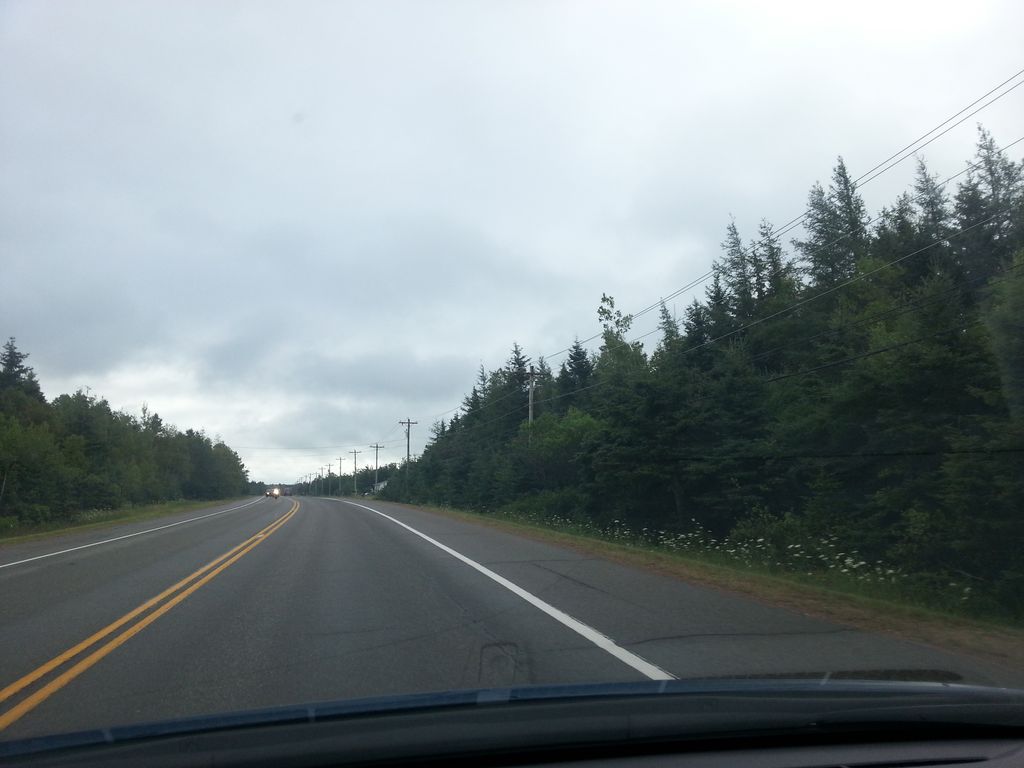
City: charlottetown